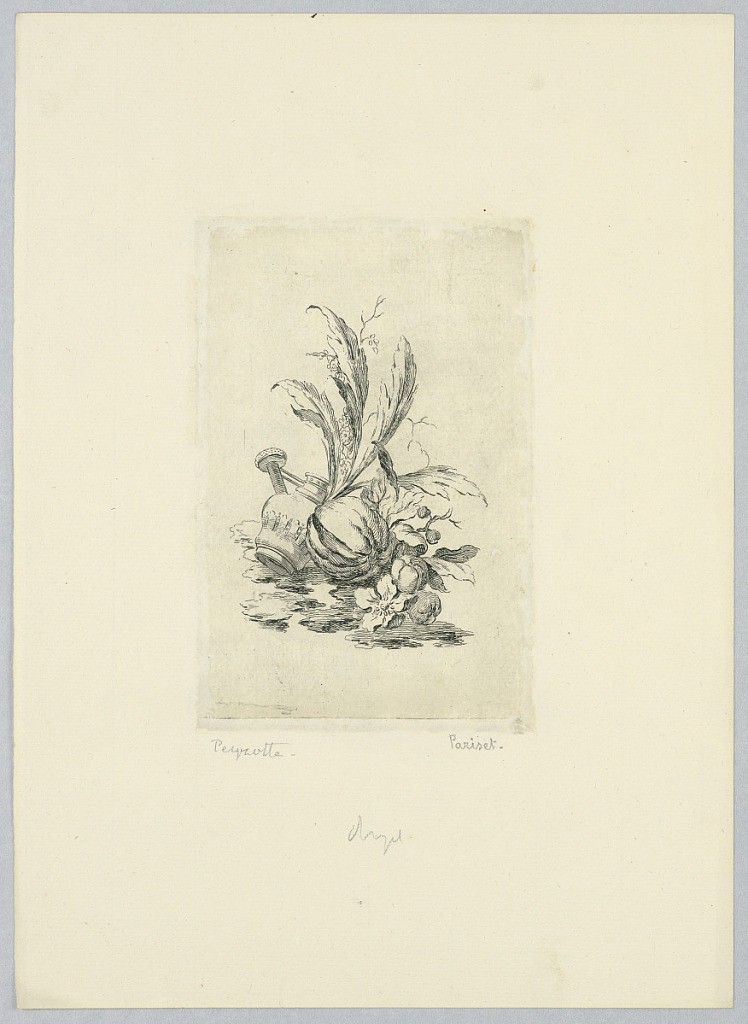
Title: Vignette with Gourd and Watering Can
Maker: D. P. Pariset, French, 1740 - ca. 1783
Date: ca. 1769
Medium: Engraving on paper
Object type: Print
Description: Vignette with Gourd and Watering Can